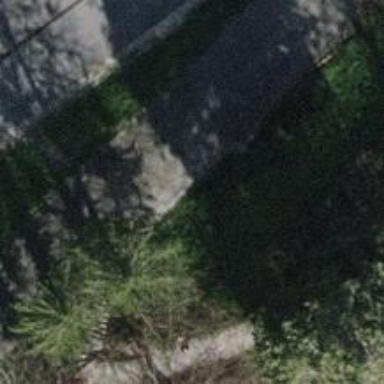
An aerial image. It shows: Footway with sett surface.